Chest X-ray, PA view. Patient: 20 years old, sex F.
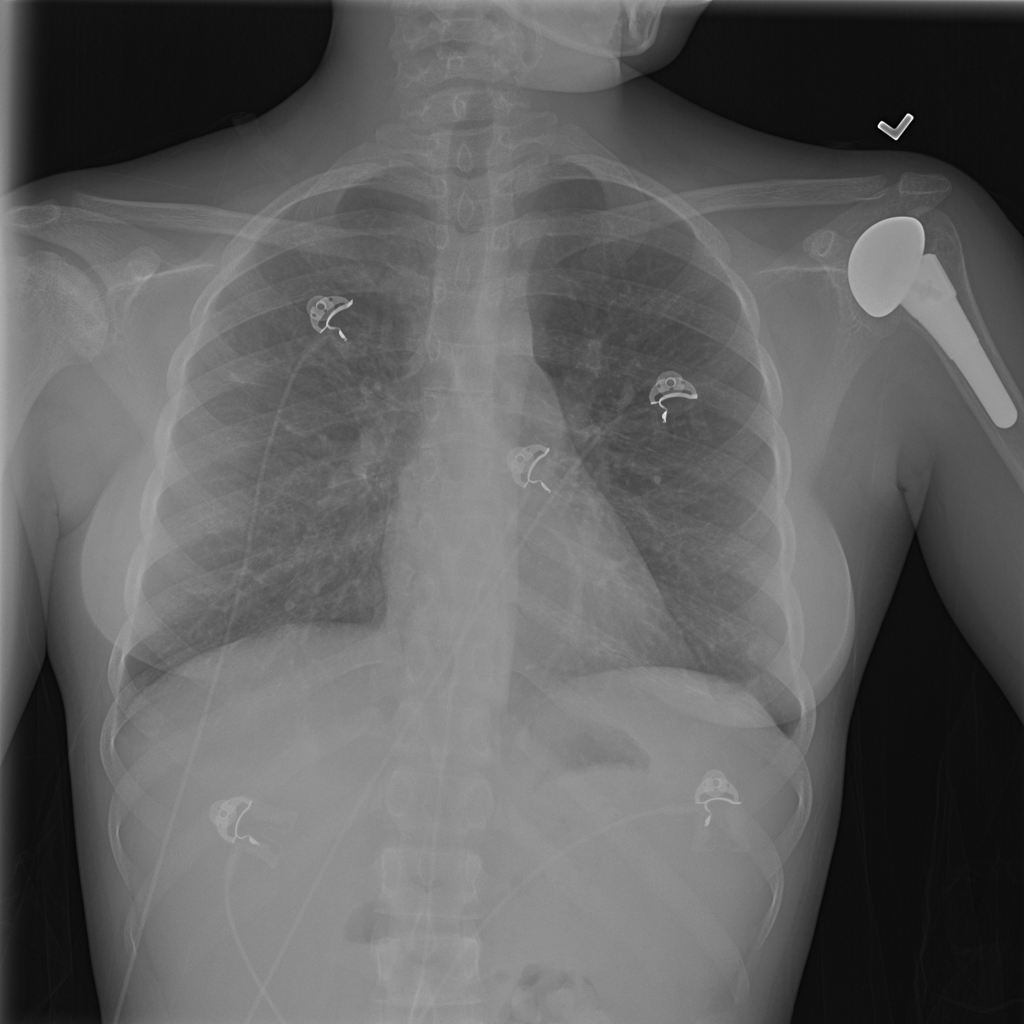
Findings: No Finding